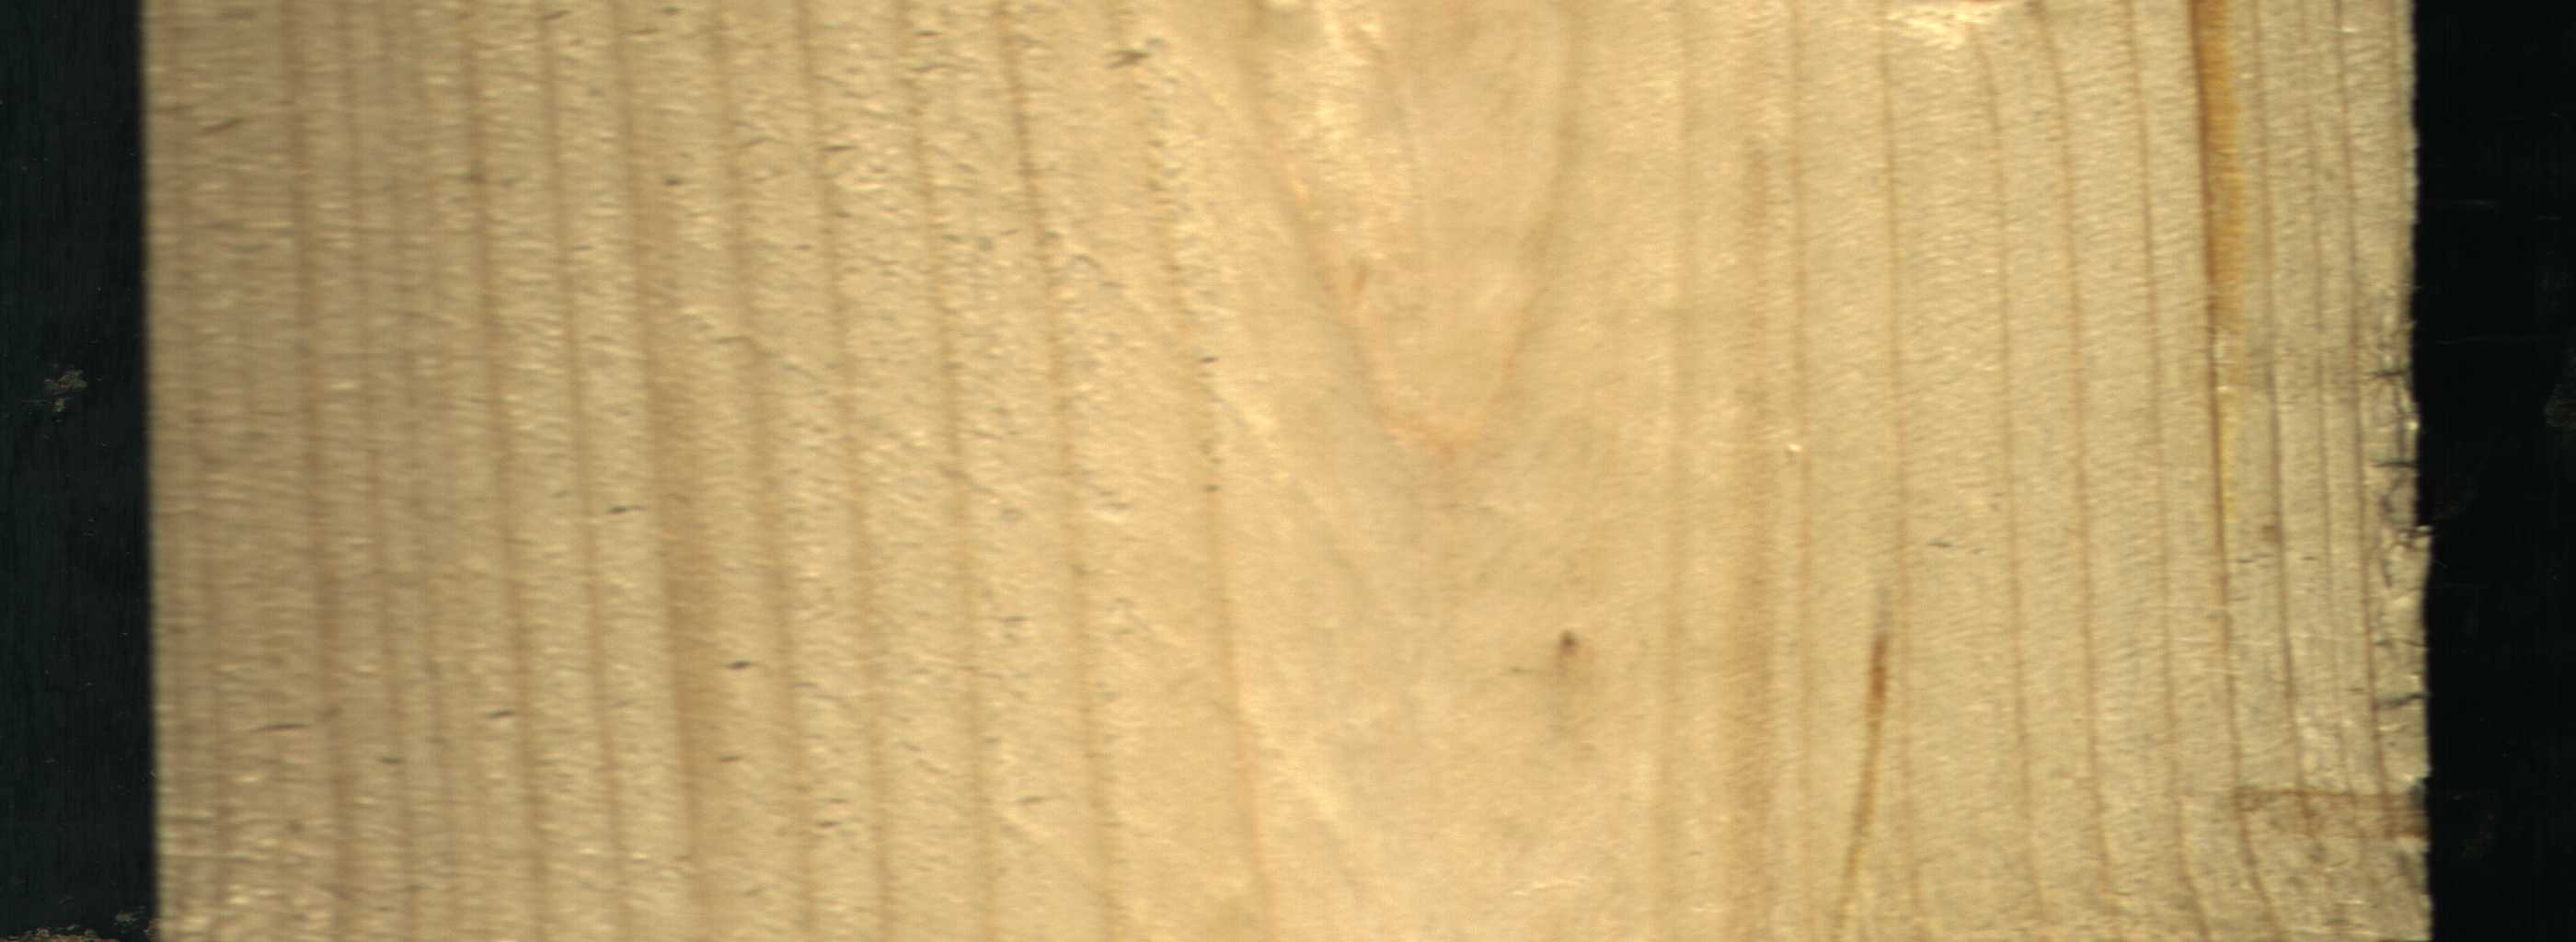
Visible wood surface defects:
resin
resin